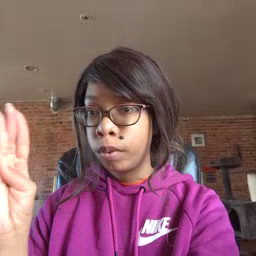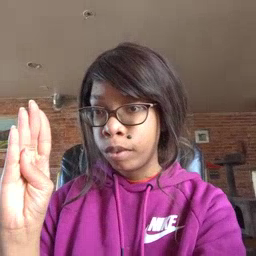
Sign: blue